Interaction volume radius: 10 \u00c5
Interaction volume height: 25 \u00c5
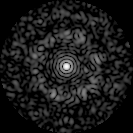
Disorder parameter: 0.81